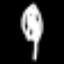
Label: leaf